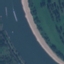
Land use / land cover: River